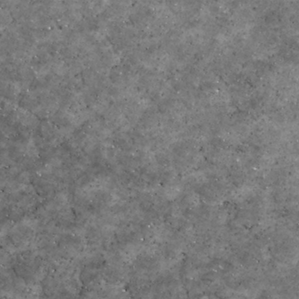
Label: non_frost